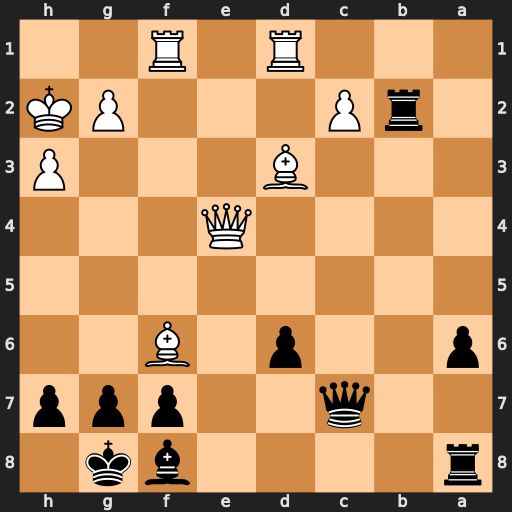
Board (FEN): r4bk1/2q2ppp/p2p1B2/8/4Q3/3B3P/1rP3PK/3R1R2
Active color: b
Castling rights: -
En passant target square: -
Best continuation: d5+ Be5 dxe4 Bxc7 exd3